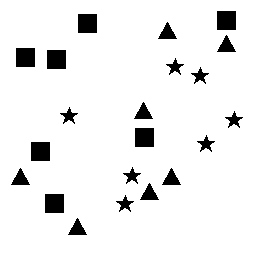
Squares: 7
Triangles: 7
Stars: 7
Total shapes: 21